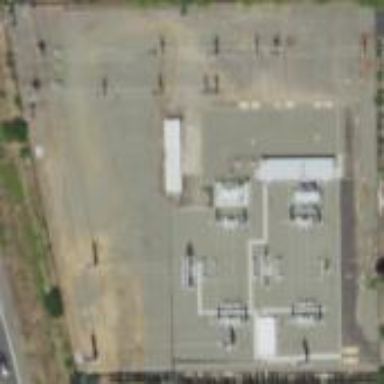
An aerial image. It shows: Substation surrounded by wall.